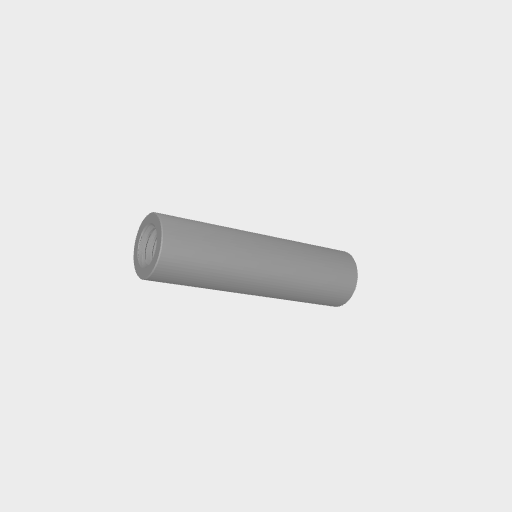
Part: Standoff6OD22